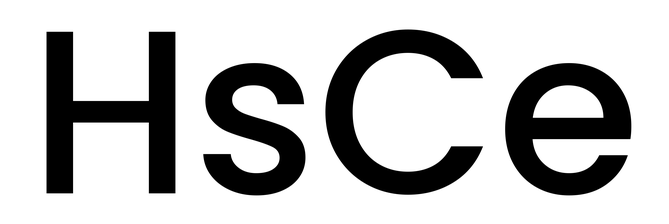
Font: Poppins-Medium